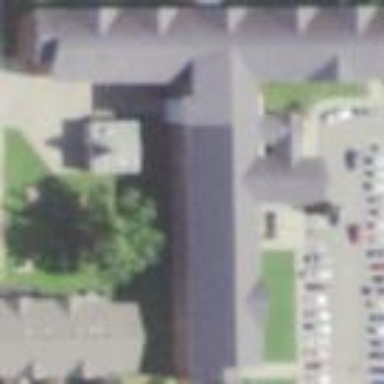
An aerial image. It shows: Dormitory building.